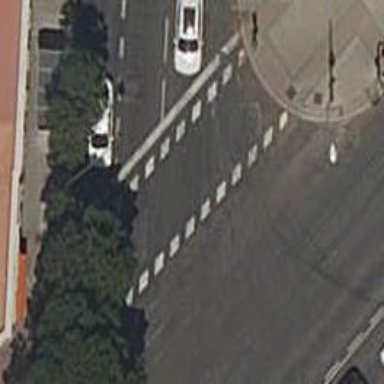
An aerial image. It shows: Road crossing with traffic signals.